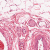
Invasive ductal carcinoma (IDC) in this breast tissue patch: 0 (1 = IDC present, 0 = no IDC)